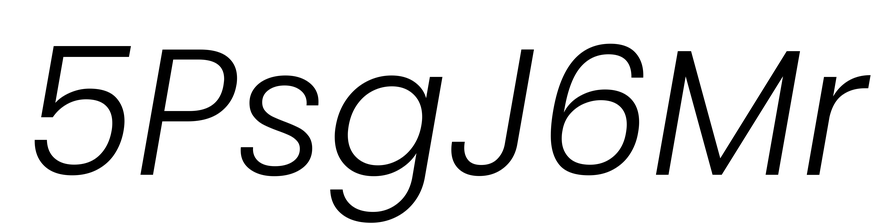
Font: Poppins-LightItalic